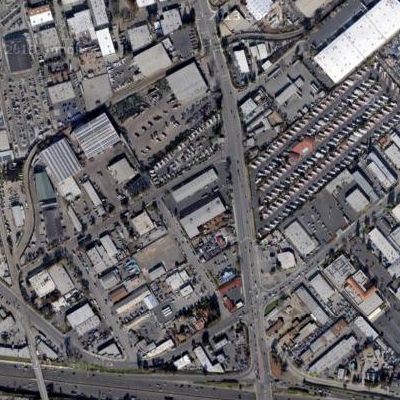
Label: cIndustry